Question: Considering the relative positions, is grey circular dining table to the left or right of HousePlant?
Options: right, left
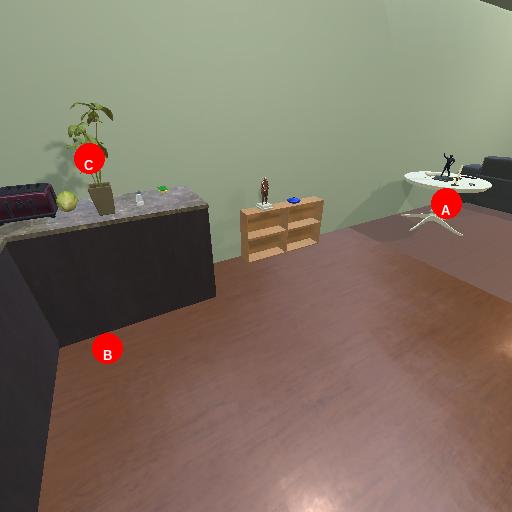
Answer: right